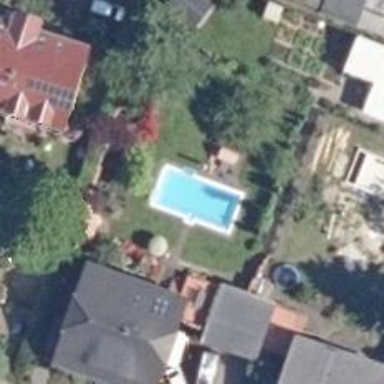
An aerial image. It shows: Swimming pool located in leisure land.